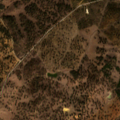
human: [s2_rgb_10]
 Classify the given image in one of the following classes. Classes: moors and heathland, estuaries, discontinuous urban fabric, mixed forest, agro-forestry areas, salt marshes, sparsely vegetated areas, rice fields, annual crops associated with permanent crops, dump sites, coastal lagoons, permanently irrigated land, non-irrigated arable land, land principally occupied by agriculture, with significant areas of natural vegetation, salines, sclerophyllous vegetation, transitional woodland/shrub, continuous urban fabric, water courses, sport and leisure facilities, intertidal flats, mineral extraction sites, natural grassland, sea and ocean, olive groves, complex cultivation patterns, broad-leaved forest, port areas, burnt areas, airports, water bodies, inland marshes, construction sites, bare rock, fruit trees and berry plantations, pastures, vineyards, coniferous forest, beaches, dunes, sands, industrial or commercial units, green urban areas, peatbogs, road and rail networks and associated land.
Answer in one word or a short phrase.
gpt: non-irrigated arable land, agro-forestry areas, broad-leaved forest, transitional woodland/shrub